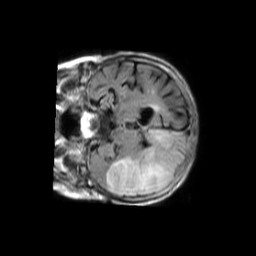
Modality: FLAIR
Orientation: coronal
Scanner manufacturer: philips
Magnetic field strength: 1.5 T
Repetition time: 6 s
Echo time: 0.12 s